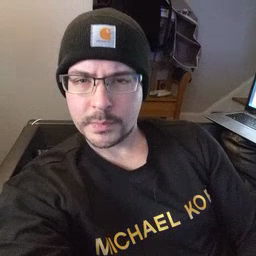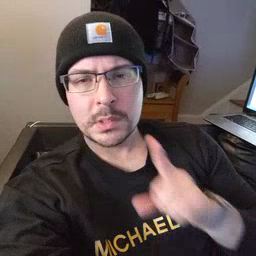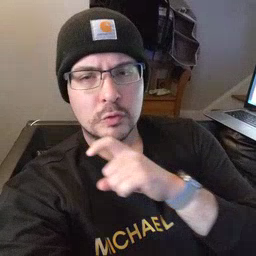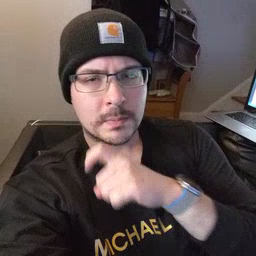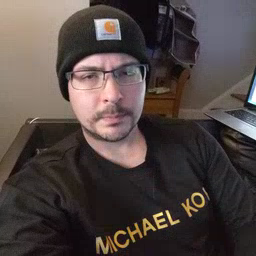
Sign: cereal